Field crop: tomato
Growth stage: 2
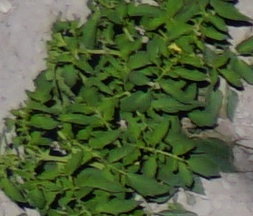
Species: tomato